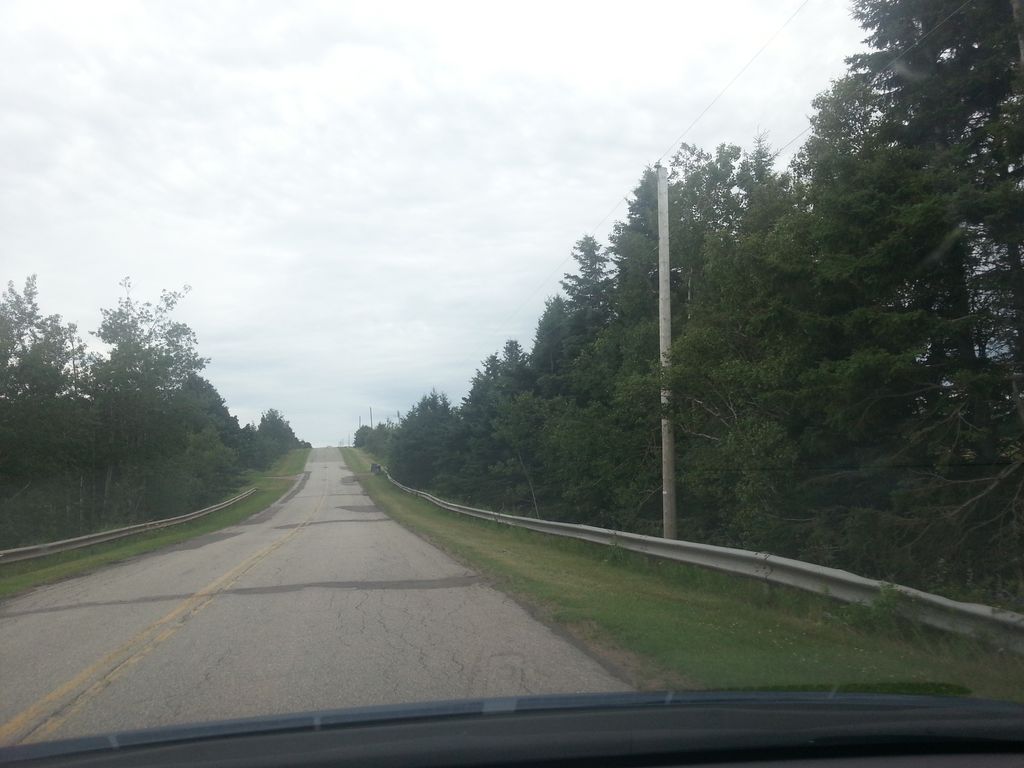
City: charlottetown